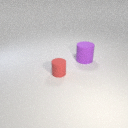
small red rubber cylinder to the left of large purple rubber cylinder